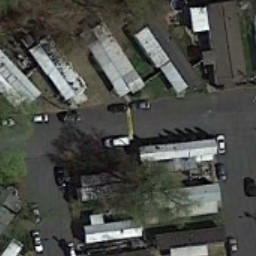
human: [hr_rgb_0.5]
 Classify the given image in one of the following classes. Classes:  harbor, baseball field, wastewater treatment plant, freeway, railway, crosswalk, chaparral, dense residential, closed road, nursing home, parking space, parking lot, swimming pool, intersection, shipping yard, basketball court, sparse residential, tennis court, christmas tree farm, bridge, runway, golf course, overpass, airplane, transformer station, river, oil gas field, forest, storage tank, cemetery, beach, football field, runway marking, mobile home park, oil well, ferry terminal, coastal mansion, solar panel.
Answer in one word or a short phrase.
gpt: mobile home park